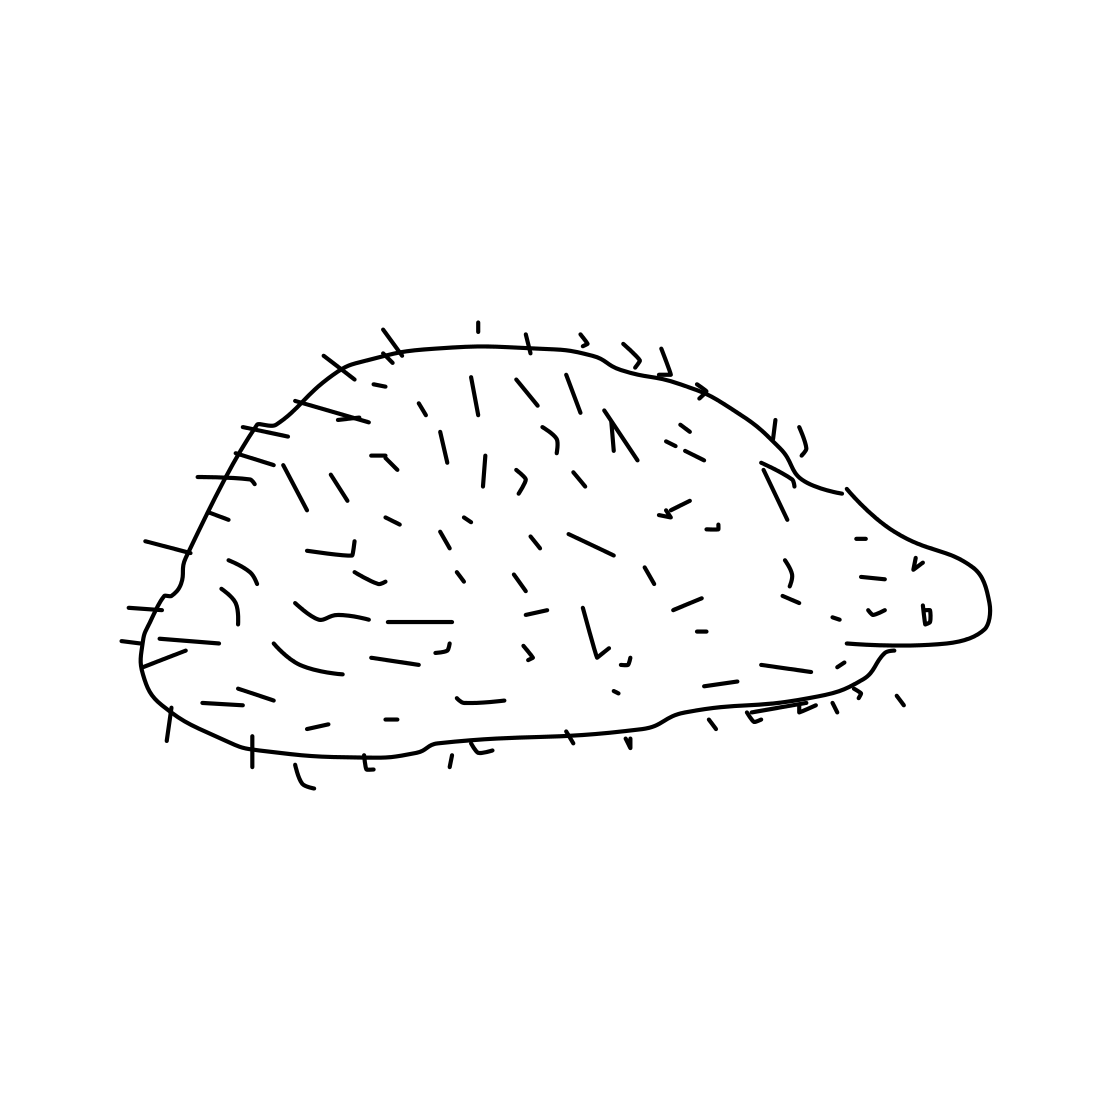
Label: hedgehog